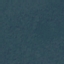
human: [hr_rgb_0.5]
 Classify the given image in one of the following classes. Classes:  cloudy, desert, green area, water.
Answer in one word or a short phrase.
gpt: green area